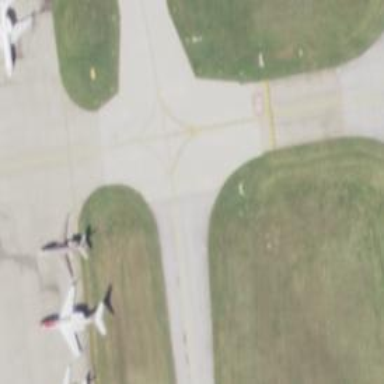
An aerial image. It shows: View of taxiway at the airport.